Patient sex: M
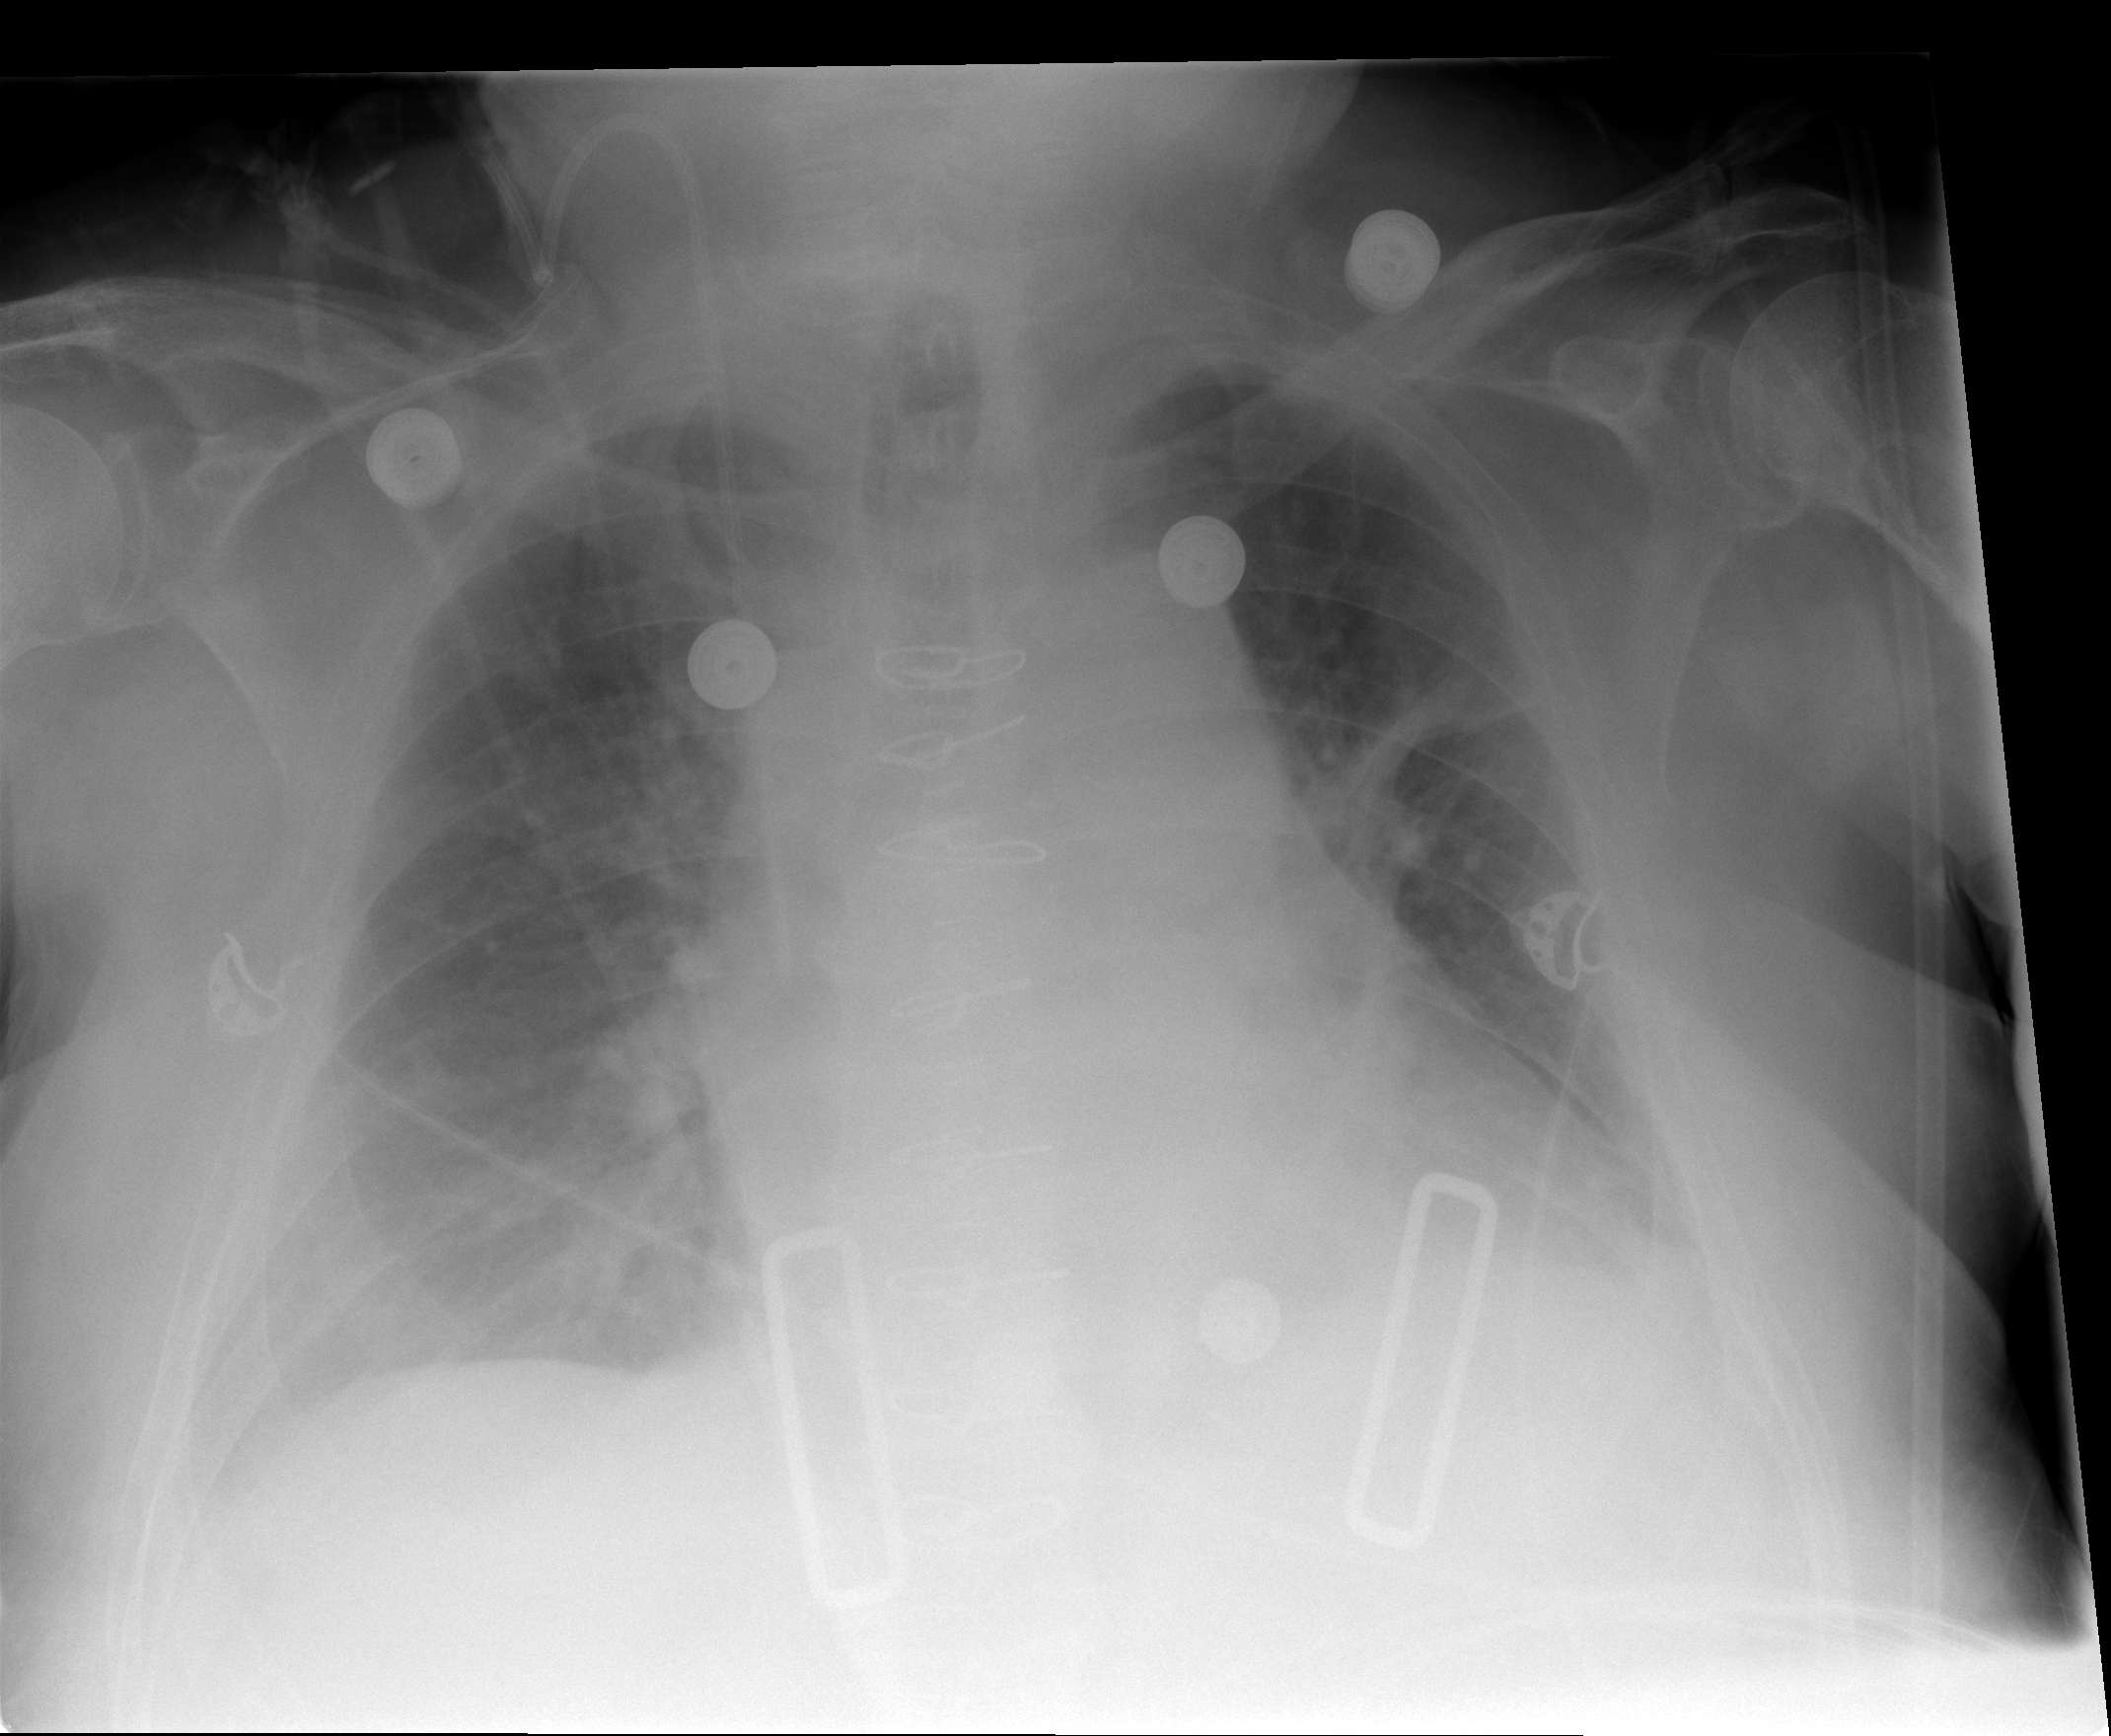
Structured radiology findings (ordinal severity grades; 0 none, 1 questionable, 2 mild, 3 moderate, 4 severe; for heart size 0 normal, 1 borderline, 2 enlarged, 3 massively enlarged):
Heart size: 2
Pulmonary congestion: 2
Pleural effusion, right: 0
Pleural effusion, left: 1
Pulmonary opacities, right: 0
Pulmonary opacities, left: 0
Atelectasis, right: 0
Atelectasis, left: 2